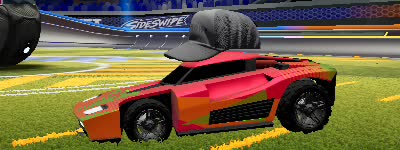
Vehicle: breakout